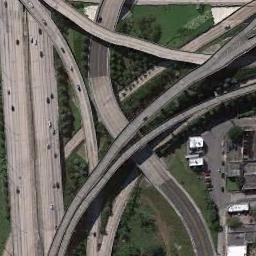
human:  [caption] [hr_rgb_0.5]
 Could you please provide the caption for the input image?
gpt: There are many overpasses of different lengths .

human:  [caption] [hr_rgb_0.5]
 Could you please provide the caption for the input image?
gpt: Here are two parallel overpasses, And there are many cars on the overpasses .

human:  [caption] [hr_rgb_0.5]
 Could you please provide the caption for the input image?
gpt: The directional overpass is over the roads on the green space and some buildings are next to the overpass .

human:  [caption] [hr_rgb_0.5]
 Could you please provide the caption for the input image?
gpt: The overpass is next to some houses and trees .

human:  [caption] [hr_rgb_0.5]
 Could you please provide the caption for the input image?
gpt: There are some green trees and lawns beside the overpass .